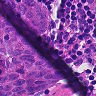
Metastatic tissue present: yes